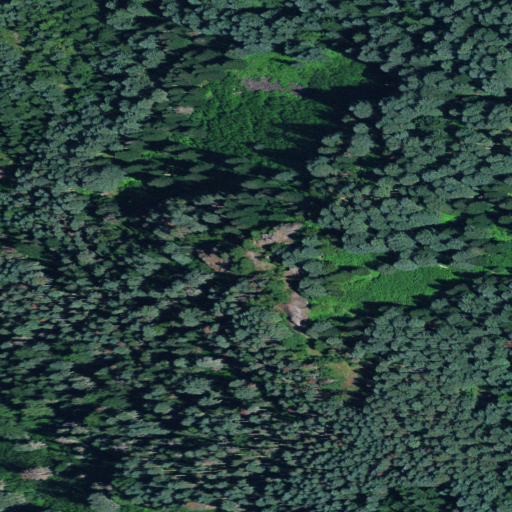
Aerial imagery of mountain in Oregon named Monument Peak containing only evergreen forest